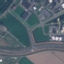
Land use / land cover class: Highway